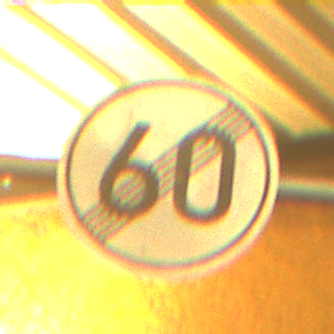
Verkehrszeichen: EndeGeschwindigkeit60
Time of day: Night
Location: Outdoor (Urban)
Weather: Clear
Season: NotSpecified
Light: Artificial